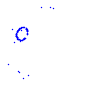
Particle: proton